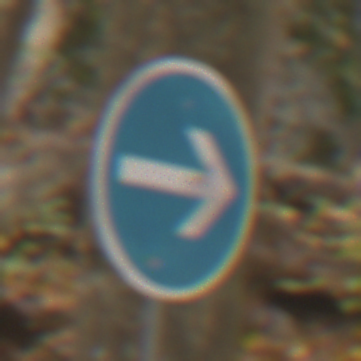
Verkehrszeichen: VorgeschriebeneFahrtrichtungHierRechts
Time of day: MorningAfternoon
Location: Outdoor (Nature)
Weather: Overcast
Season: Autumn
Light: Natural